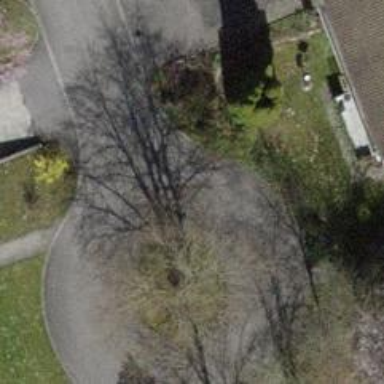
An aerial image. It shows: Turning circle on the road.